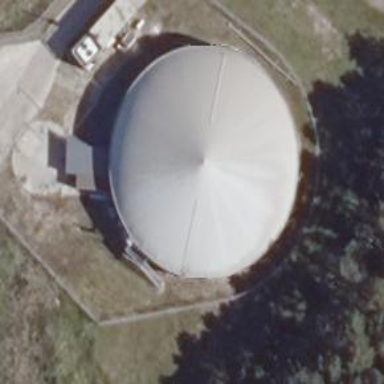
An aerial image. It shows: Farm auxiliary building with storage tank.